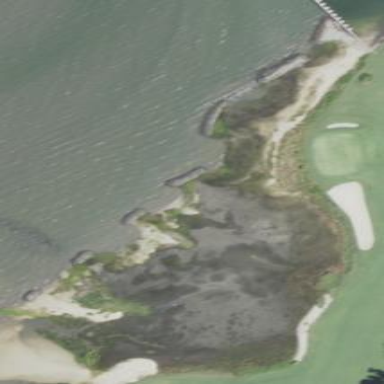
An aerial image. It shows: Water hazard on golf course.